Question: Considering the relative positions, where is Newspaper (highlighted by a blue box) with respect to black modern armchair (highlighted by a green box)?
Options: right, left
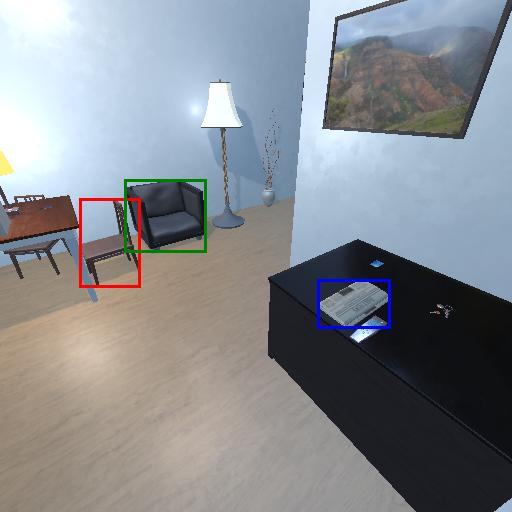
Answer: right